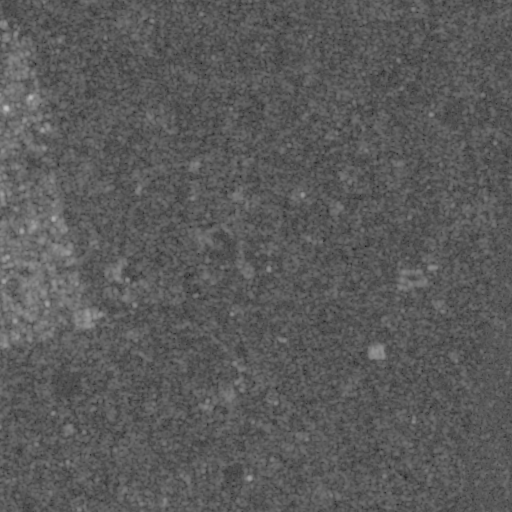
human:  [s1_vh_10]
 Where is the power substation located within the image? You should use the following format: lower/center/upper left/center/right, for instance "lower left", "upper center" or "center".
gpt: The power substation is located in the lower right of the image.
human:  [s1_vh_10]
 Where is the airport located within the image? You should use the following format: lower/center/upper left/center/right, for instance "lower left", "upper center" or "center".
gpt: There is no airport in the image.

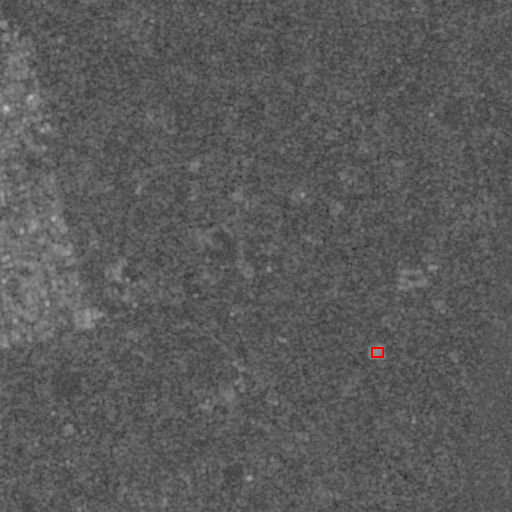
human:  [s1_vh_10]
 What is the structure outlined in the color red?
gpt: The structure outlined in red is a power substation.
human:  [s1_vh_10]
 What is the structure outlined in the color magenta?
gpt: There is no magenta outline.